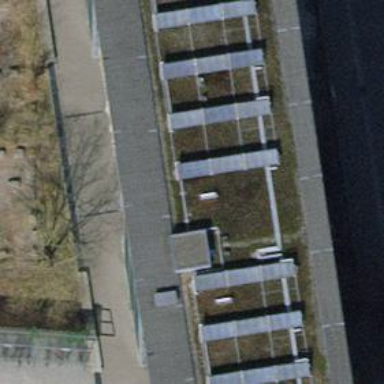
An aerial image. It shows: Kindergarten.